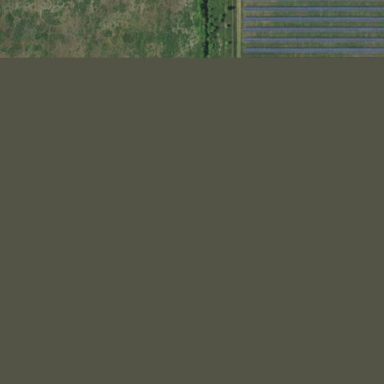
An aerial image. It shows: Solar power plant enclosed by fence. The plant generates electricity using photovoltaic technology.